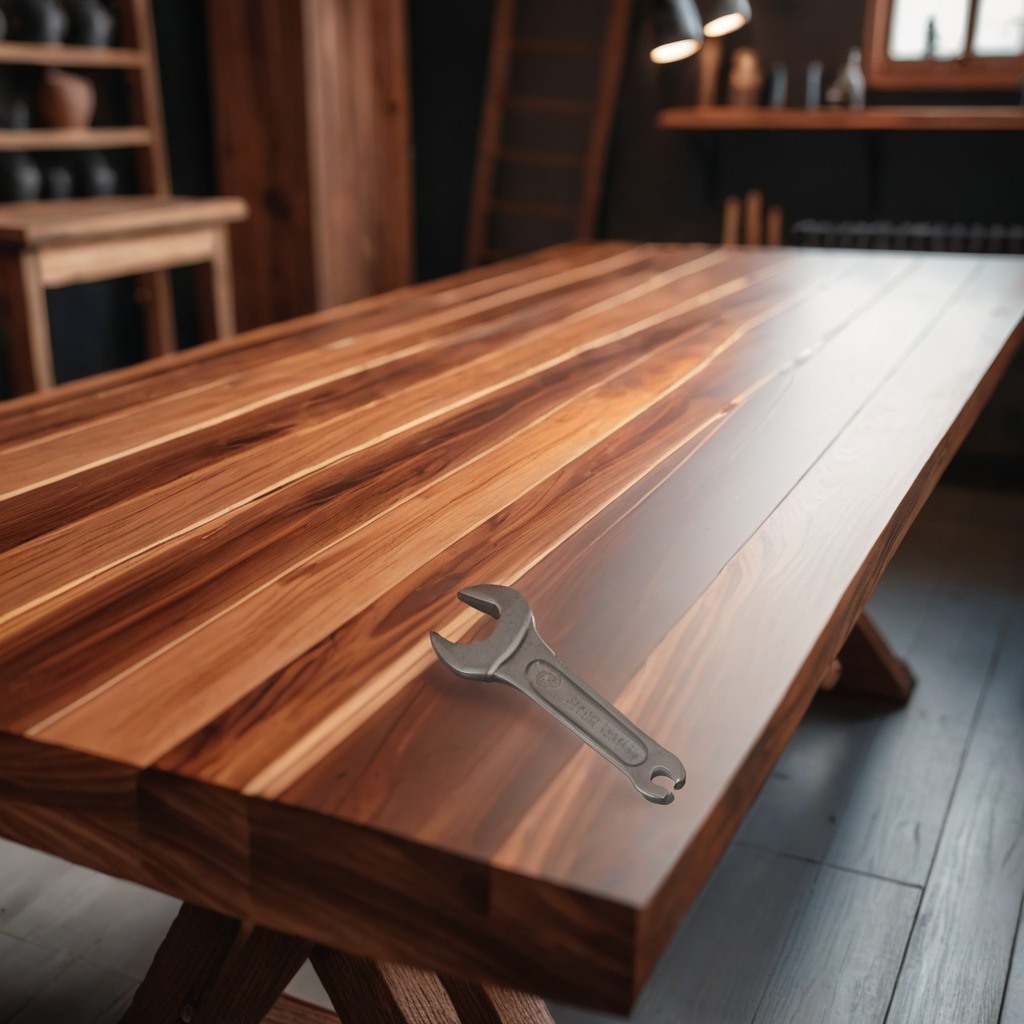
An wrench is lying on a wooden table in a carpentry studio.